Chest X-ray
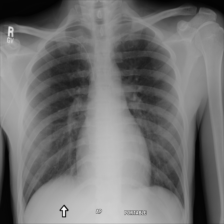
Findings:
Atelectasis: negative
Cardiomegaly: negative
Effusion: negative
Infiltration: negative
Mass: negative
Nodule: negative
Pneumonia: negative
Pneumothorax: negative
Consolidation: negative
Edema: negative
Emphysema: negative
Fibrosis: negative
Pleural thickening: negative
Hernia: negative